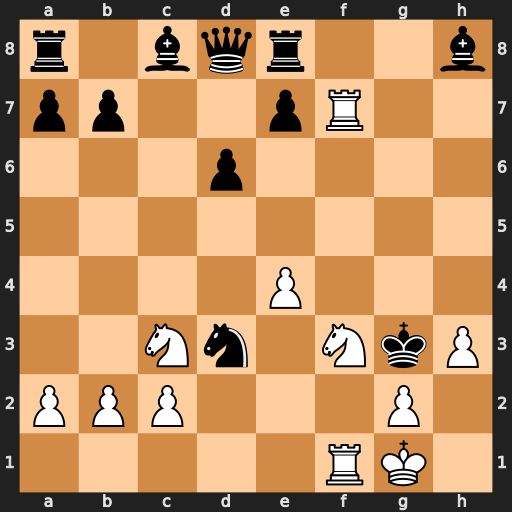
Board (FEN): r1bqr2b/pp2pR2/3p4/8/4P3/2Nn1NkP/PPP3P1/5RK1
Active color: w
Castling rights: -
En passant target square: -
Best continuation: Ne2#